Question: I have been using the facebook grap to pull photo albums from public "pages" and display the photos, but today it stopped working (and not just on my PC, it has been verified by others)
I've been hitting the graph api without a token and without any SDK, just constructing 'graph.facebook.com' links and using the returned json.
At first I thought the problem was occuring only on Chrome but now I'm not so sure. I've confirmed that the user agent has no effect and I've recently discovered that .
Now, I can't foribly delete other people's cookies, so I'd love another fix, or at least an explanation.
The graph calls look like 'https://graph.facebook.com/{{albumID}}'
<URL>
'''
"error": {
"message": "An access token is required to request this resource.",
"type": "OAuthException",
"code": 104
}
'''
'''
"id": "203416696378870",
"from": {
"id": "186646504722556",
"category": "Musician/band",
...
'''

I still don't understand why Facebook cookies would suddenly break my code.
I couldn't find any documented change in Facebook's platform updates or Chrome Releases which might explain this behavior.
Of course, I cannot forcibly remove cookies from users of all the sites which use my code, and I am unhappy with how brittle this apparently makes it.
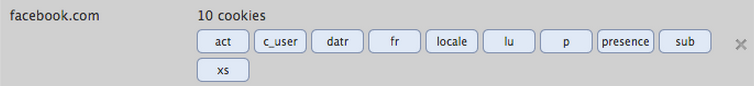
Answer: it's weird that facebook is asking the access token, however if you simply need only the pictures from the album, this works for me:
'''
https://graph.facebook.com/YOUR_ALBUM_ID/photos?fields=picture&limit=500
'''
the fields=picture statement is mandatory for it to work properly.
And you might find this usefull
'''
if (empty($_GET['album'])) {
//get all albums of page
$graph_url = "https://graph.facebook.com/PressPlayPrague/albums?fields=id,link,name,cover_photo&limit=500";
$albums = json_decode(file_get_contents($graph_url));
$counted = sizeof ($albums->data); // get the number of albums for later use
//output all albums of given page
for($c=0; $c<$counted; $c++){
echo ("<div class='wrapper' <a href='?album=".$albums->data[$c]->id."'><div class='stack'><div style='width:180px; height:120px; display:inline-block; background-image:url(https://graph.facebook.com/".$albums->data[$c]->id."/picture?width=300&height=200); background-repeat:no-repeat;'> </div></div><div class='caption'>".$albums->data[$c]->name."</div></a></div>");
};
}else{
//get the album pictures replace the $_GET[album] with specific ID and remove the if clause to get only one album
$pic_url = "https://graph.facebook.com/".$_GET[album]."/photos?fields=picture&limit=500";
$pictures = json_decode(file_get_contents($pic_url));
$countpic= sizeof ($pictures->data); // get the number of pics for later use
for($p=0; $p<$countpic; $p++){
echo ("<img style='width:250px; max-height:167px;'src='https://graph.facebook.com/".$pictures->data[$p]->id."/picture' alt='".$pictures->data[$p]->id."'>");
};
}
?>
'''